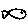
Label: fish